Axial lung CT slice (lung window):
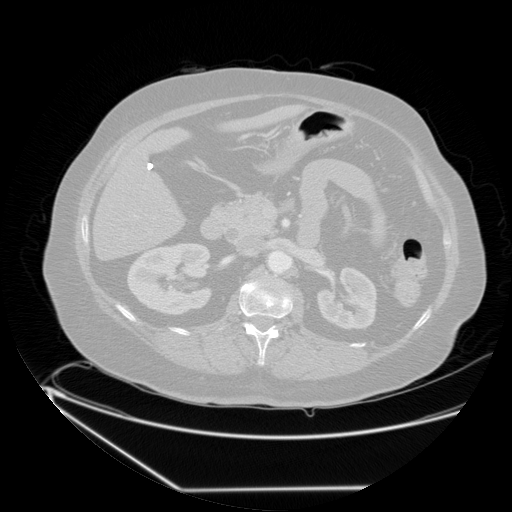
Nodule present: no